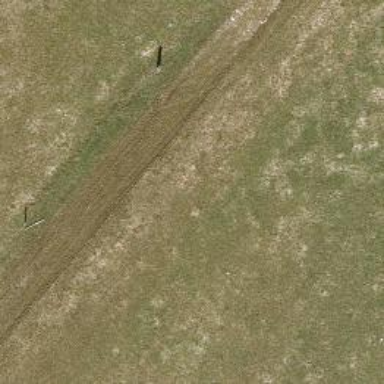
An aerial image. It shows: Track with grade 4 track type.